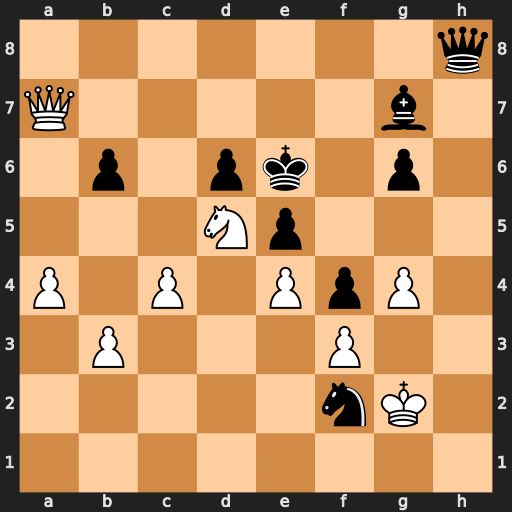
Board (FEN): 7q/Q5b1/1p1pk1p1/3Np3/P1P1PpP1/1P3P2/5nK1/8
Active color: w
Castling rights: -
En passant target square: -
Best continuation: Qe7#